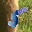
Label: 5